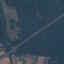
Label: Highway